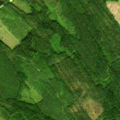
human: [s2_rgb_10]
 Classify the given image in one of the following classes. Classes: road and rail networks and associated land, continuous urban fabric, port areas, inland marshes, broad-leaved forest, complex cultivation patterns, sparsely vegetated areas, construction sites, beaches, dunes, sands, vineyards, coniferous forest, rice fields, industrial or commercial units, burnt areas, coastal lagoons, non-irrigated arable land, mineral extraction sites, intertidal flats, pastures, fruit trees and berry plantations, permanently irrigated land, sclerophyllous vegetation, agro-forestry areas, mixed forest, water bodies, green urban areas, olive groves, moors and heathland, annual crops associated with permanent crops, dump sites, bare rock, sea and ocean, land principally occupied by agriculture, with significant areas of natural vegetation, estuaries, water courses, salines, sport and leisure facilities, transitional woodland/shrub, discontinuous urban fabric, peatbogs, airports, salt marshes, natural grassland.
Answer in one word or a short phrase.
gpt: coniferous forest, mixed forest, peatbogs